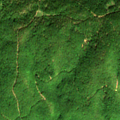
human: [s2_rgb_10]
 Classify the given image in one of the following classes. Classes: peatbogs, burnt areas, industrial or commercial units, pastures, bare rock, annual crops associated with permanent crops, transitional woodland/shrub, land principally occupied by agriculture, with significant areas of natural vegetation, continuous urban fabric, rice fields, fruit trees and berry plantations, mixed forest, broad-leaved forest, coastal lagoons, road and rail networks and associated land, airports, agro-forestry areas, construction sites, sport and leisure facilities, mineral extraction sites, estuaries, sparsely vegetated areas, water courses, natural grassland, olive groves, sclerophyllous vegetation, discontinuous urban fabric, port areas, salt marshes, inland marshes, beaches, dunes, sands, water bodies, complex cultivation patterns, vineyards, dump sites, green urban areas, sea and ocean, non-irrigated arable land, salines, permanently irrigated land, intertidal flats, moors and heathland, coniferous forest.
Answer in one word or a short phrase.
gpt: broad-leaved forest